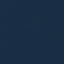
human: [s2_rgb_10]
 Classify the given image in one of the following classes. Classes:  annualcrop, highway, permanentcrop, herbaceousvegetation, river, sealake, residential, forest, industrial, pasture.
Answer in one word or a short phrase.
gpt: SeaLake